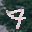
Label: 7